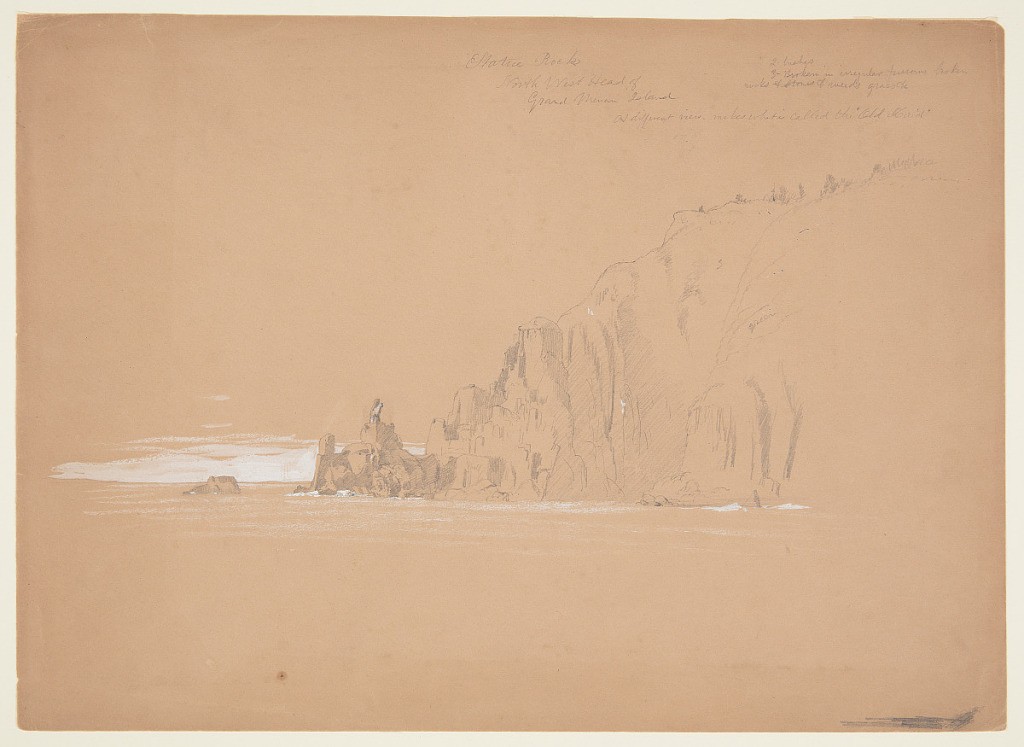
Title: Statue Rock, Grand Manan Island, Canada
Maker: Frederic Edwin Church, American, 1826–1900
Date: September 1851
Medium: Graphite, brush and white gouache on light brown wove paper
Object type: drawing
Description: Landscape sketch showing a view of a rock formation known to Church as "Statue Rock" and, from this angle, the "Old Maid" (but popularly known as "The Southern Cross" before it collapsed in 1976) along the extremely rugged southwestern coastline of Grand Manan Island in Canada. The ocean's surface comprises the foreground and encounters a rocky shore in the middle distance center right, which extends obliquely to center left. The roughly columnar Statue Rock/Southern Cross/Old Maid is prominently visible. Wide at its base, the formation tapers upward, culminating with a rock whose shape roughly resembles a hunched-over figure. Behind the formation, white clouds along the horizon backdrop the scene. At upper right, the sparsely wooded upper edge of the cliff extends out of view.